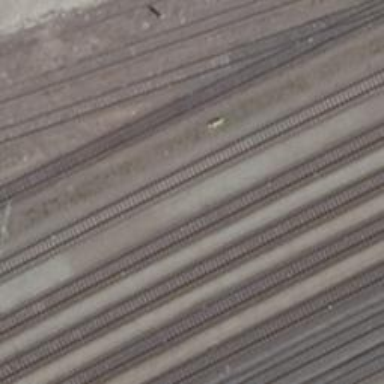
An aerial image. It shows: Siding railway line with electrified contact line for the trains.